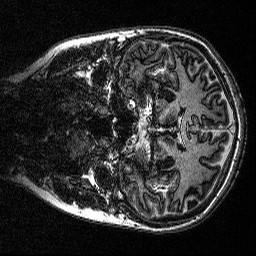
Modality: MP2RAGE
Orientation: coronal
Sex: female
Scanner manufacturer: siemens
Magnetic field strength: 3 T
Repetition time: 5 s
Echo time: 0.00292 s